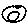
Label: circle